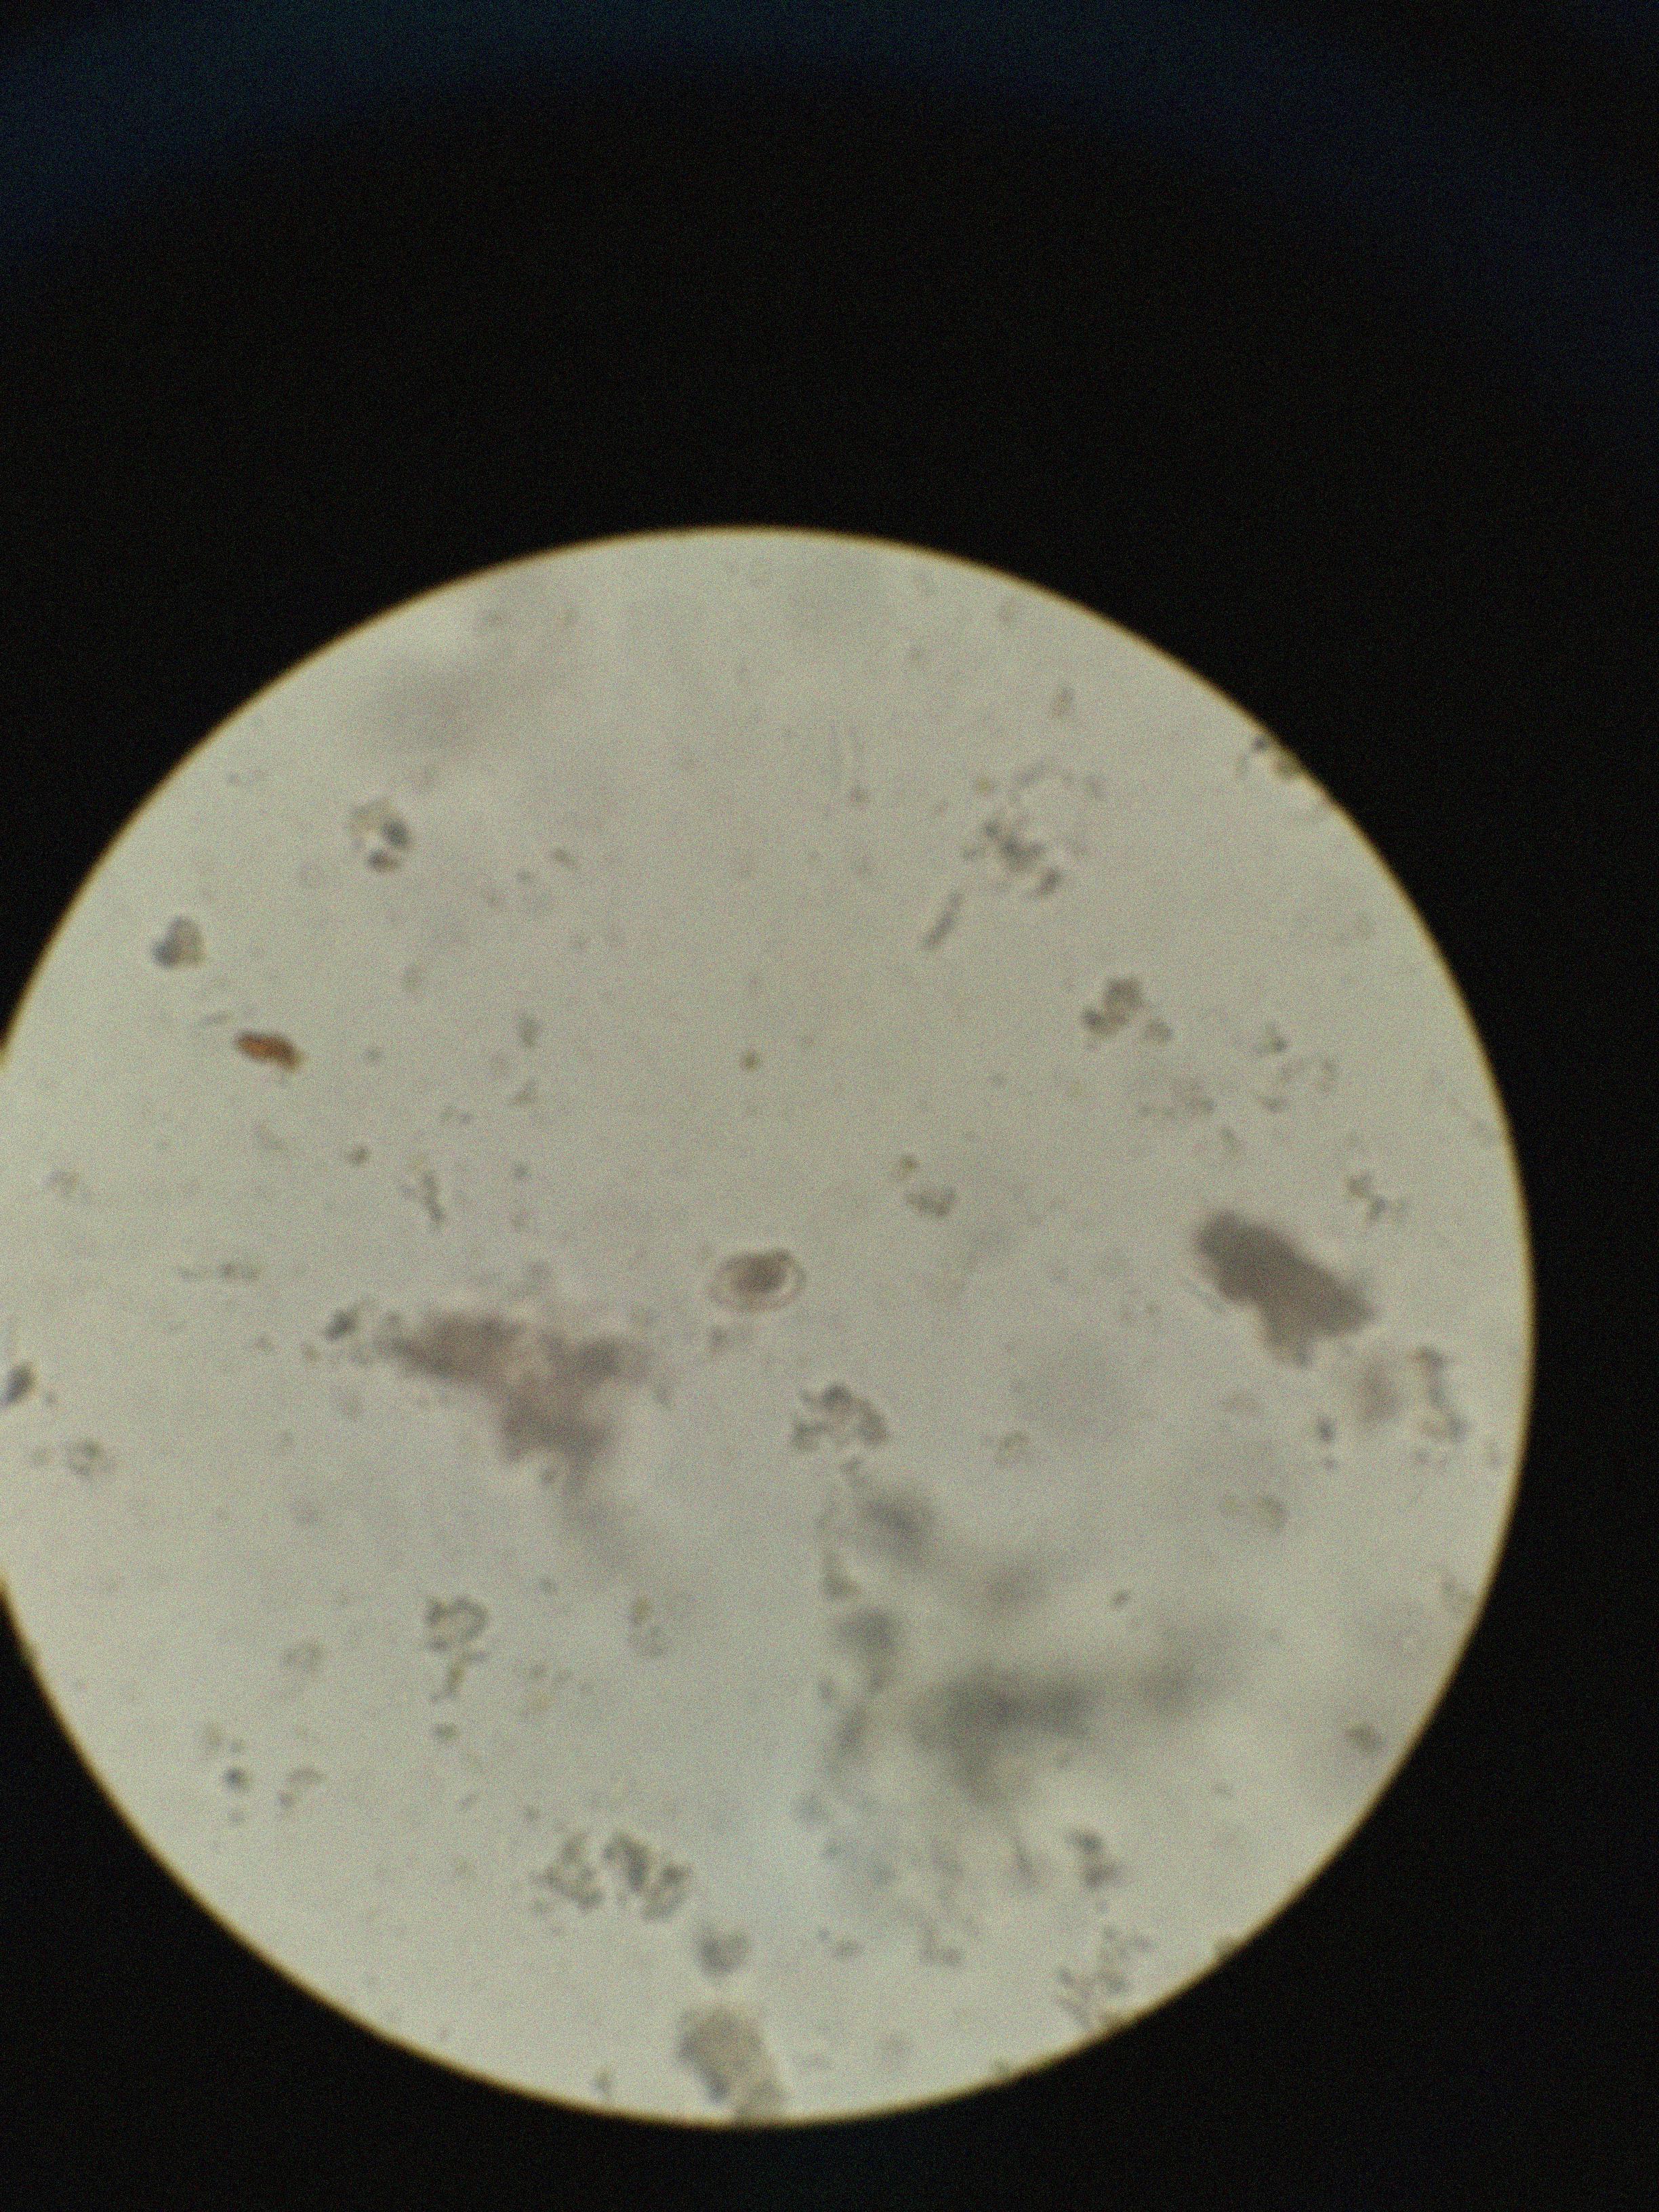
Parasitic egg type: Capillaria philippinensis